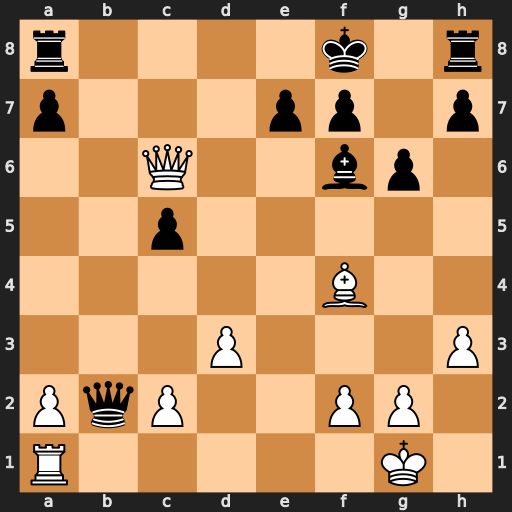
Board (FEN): r4k1r/p3pp1p/2Q2bp1/2p5/5B2/3P3P/PqP2PP1/R5K1
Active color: w
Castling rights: -
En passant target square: -
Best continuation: Bh6+ Bg7 Qxa8+ Qb8 Qxb8#